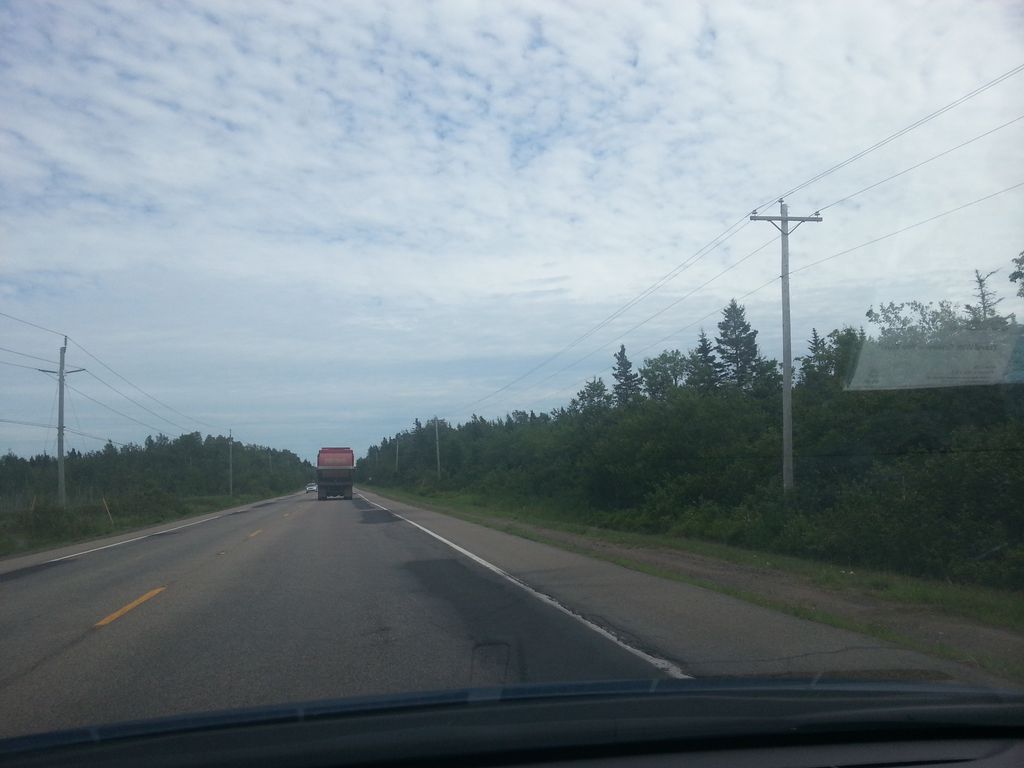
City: charlottetown